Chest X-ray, AP view. Patient: 27 years old, sex M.
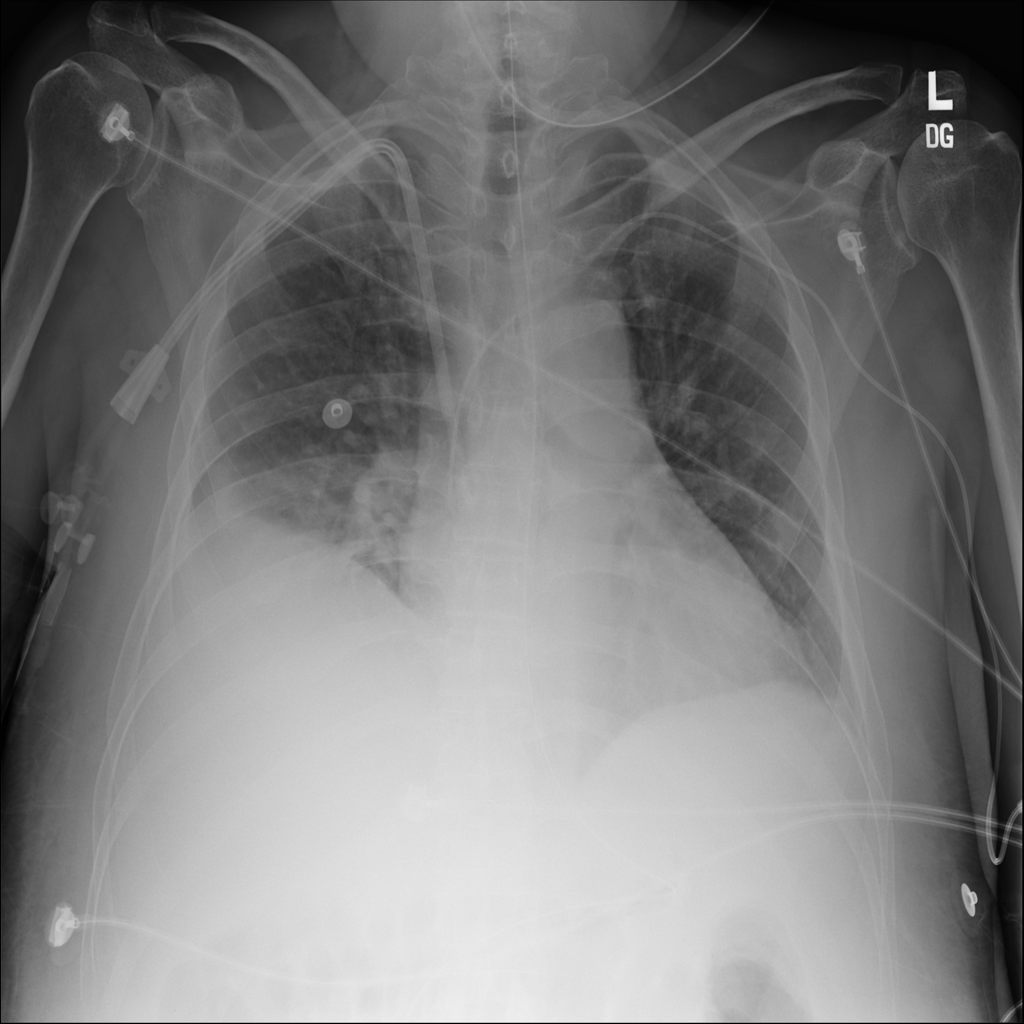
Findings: Infiltration